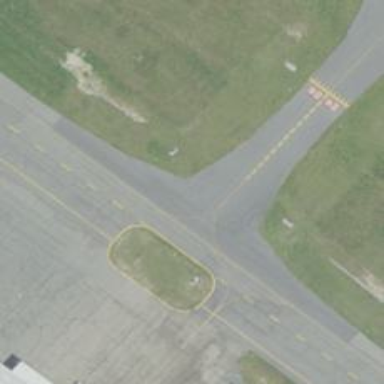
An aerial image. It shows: Image of taxiway at airport.